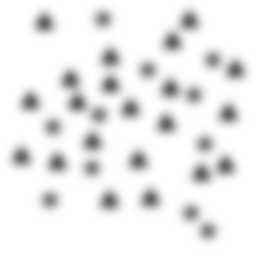
Squares: 0
Triangles: 21
Stars: 11
Total shapes: 32